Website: lowes
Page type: customer-info-address
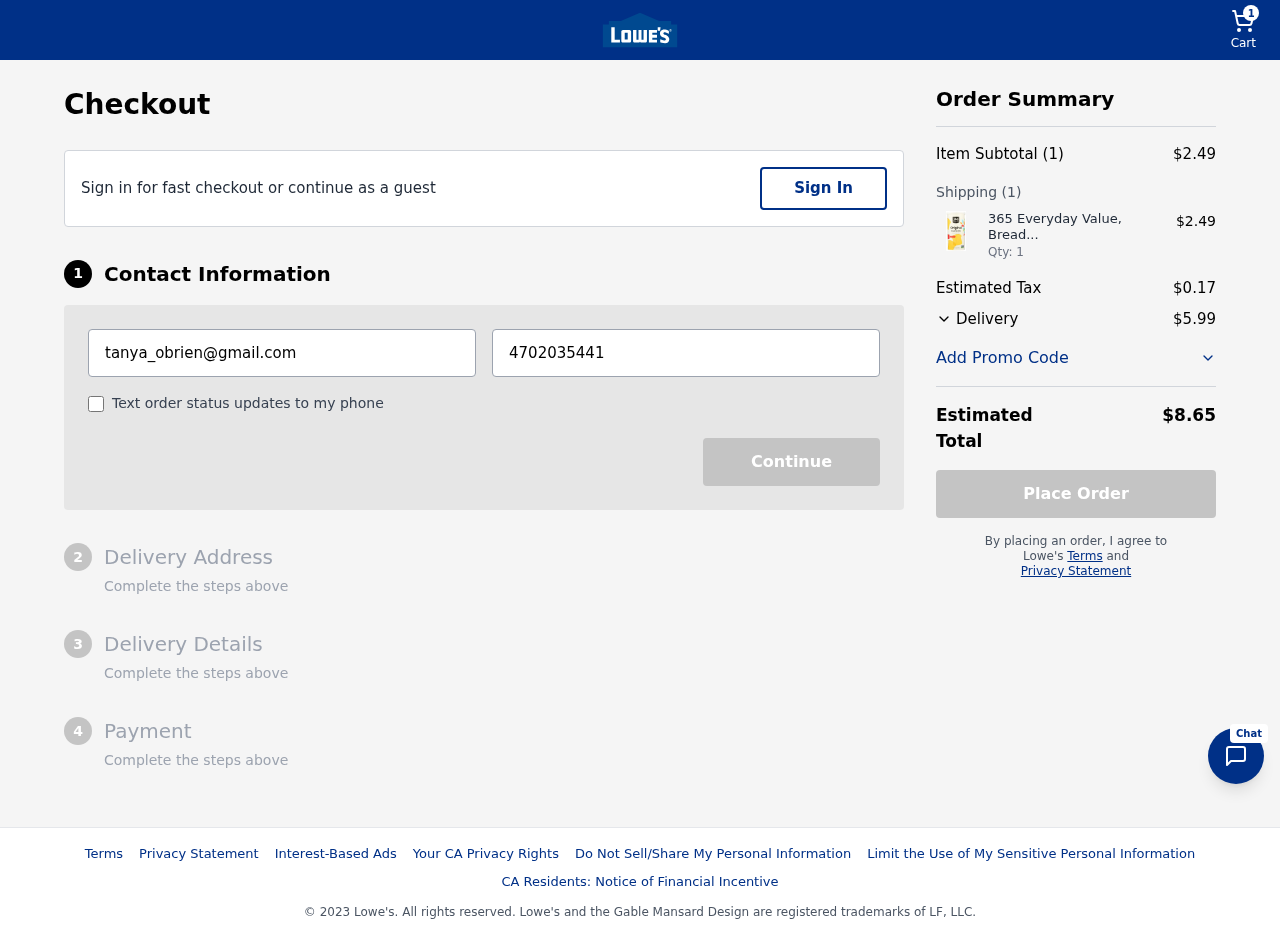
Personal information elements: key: PII_EMAIL
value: tanya_obrien@gmail.com
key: PII_PHONE
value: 4702035441
Product elements: key: PRODUCT1_NAME
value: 365 Everyday Value, Bread Crumbs, Original, 15 oz
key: PRODUCT1_PRICE
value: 2.49
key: PRODUCT1_QUANTITY
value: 1
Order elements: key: ORDER_NUM_ITEMS
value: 1
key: ORDER_SUBTOTAL
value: $2.49
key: ORDER_NUM_ITEMS2
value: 1
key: ORDER_TAX
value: $0.17
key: ORDER_SHIPPING_COST
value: $5.99
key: ORDER_TOTAL
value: $8.65